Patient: sex M, age 57
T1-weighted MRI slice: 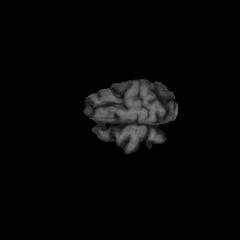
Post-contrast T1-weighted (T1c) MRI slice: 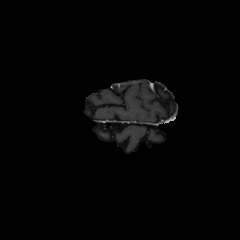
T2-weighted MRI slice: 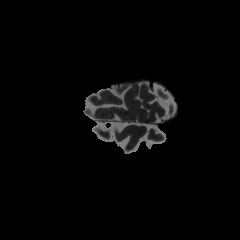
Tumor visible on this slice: no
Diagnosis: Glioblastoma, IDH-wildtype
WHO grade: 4